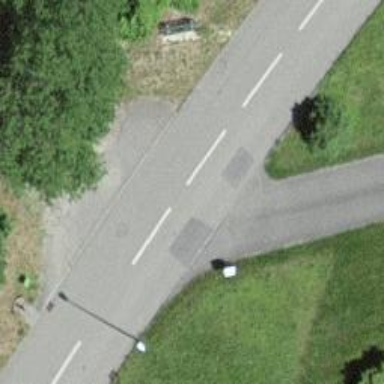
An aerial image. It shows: Driveway.